Interaction volume radius: 10 \u00c5
Interaction volume height: 15 \u00c5
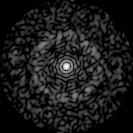
Disorder parameter: 0.8472